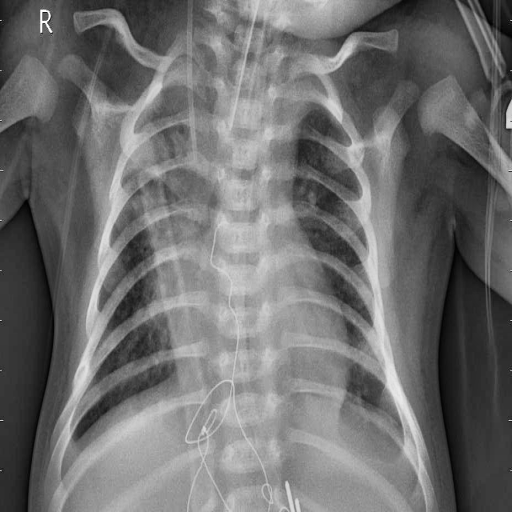
Finding: PNEUMONIA